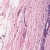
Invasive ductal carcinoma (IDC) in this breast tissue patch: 0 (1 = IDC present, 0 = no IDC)